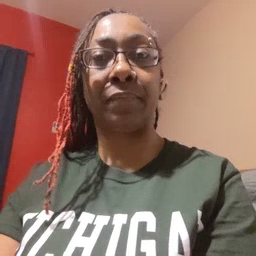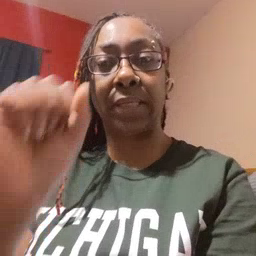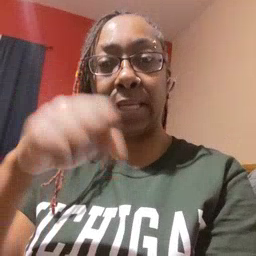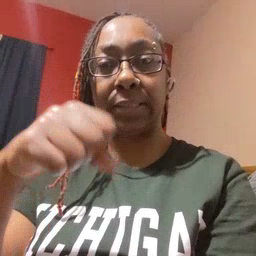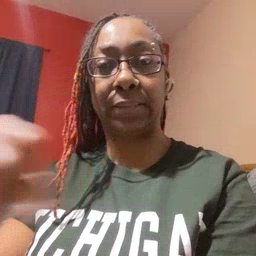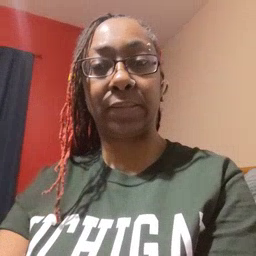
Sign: yes